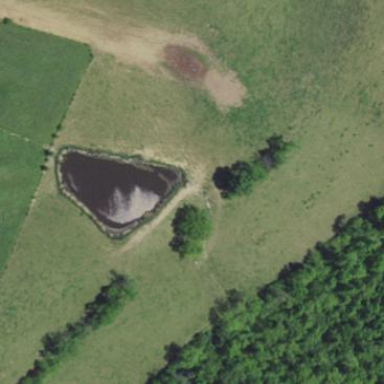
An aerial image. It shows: Pond with natural water.